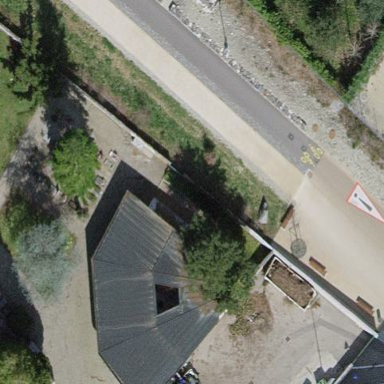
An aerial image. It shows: View of roof of building.